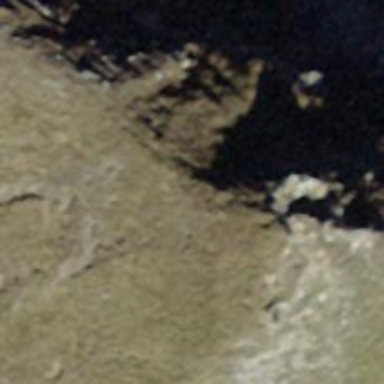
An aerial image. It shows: Cliff in nature.